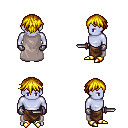
a pixel art fantasy rpg character, male body template, dark elf, purple skin, gray cape, robe skirt, blonde short bangs hairstyle, metal gloves, gold boots, dagger, four views (front, back, left, right), 2x2 character sprite sheet, small pixel art, hard edges, no anti-aliasing